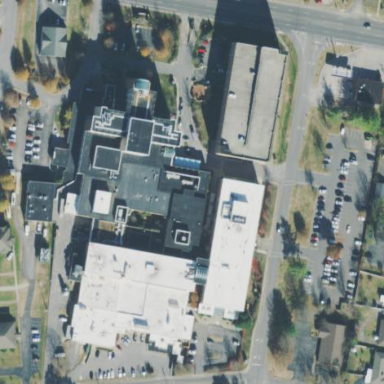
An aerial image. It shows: Hospital.